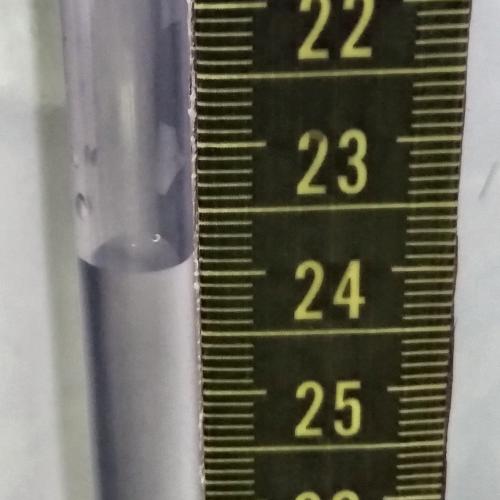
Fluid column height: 23.9 cm